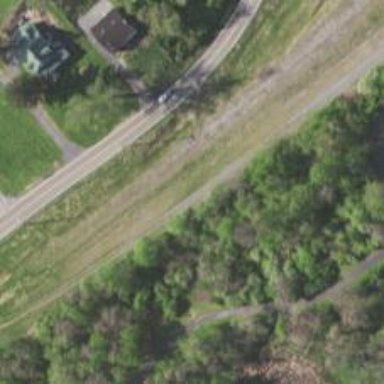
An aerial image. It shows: Abandoned railway track beside cycleway.